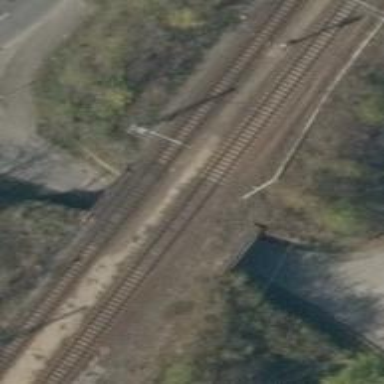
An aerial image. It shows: Bridge with electrified railway tracks featuring contact line.